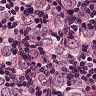
Metastatic tissue present: yes